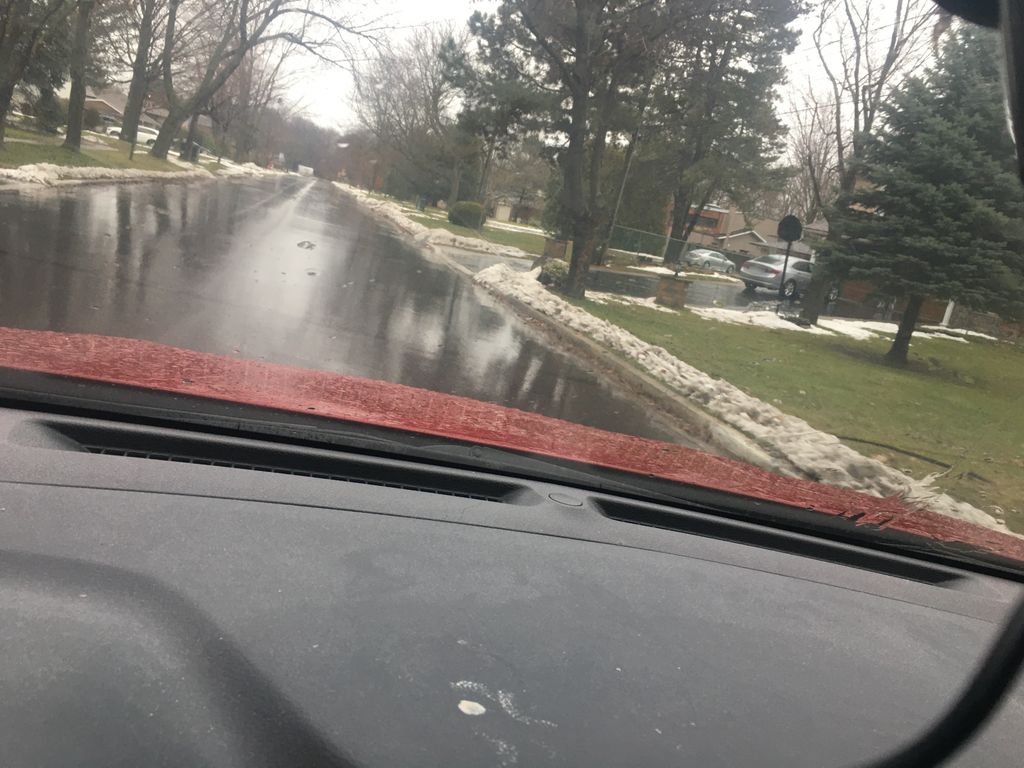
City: toronto